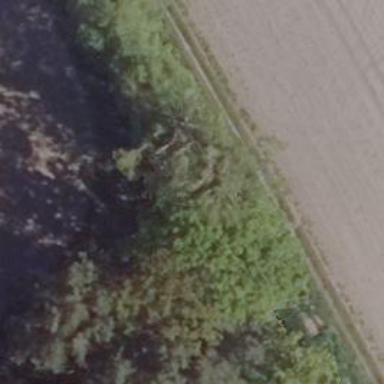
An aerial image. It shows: Row of trees in natural setting.